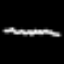
Label: squiggle